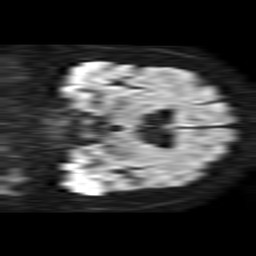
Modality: TRACE
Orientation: coronal
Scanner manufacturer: philips
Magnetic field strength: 1.5 T
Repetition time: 3.269 s
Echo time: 0.06922 s